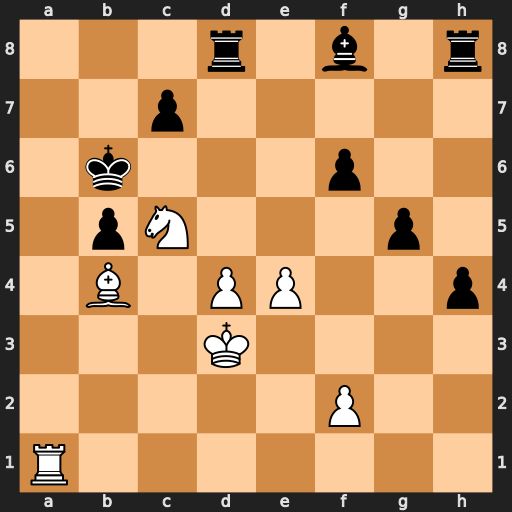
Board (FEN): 3r1b1r/2p5/1k3p2/1pN3p1/1B1PP2p/3K4/5P2/R7
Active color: w
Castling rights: -
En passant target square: -
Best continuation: Ra6#